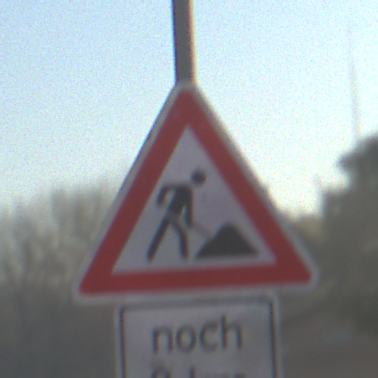
Verkehrszeichen: Arbeitsstelle
Zusatzzeichen unten: LaengeEinerStrecke4
Umgebung: Outdoor, Nature
Tageszeit: SunriseSunset
Wetter: Clear
Licht: Natural
Jahreszeit: NotSpecified
Kontrast: HighContrast